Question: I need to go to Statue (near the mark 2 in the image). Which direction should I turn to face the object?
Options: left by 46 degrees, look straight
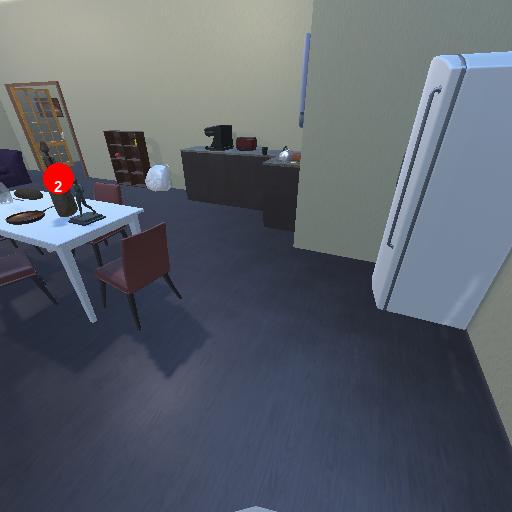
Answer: left by 46 degrees